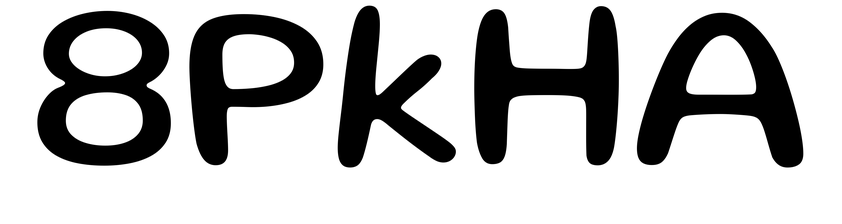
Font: Gluten_Regular